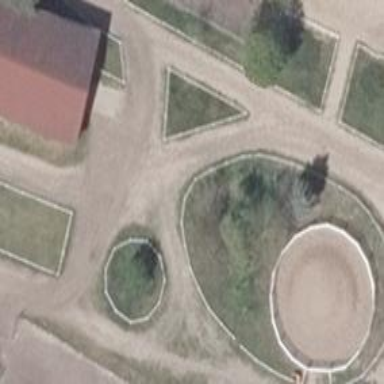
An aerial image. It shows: Driveway.